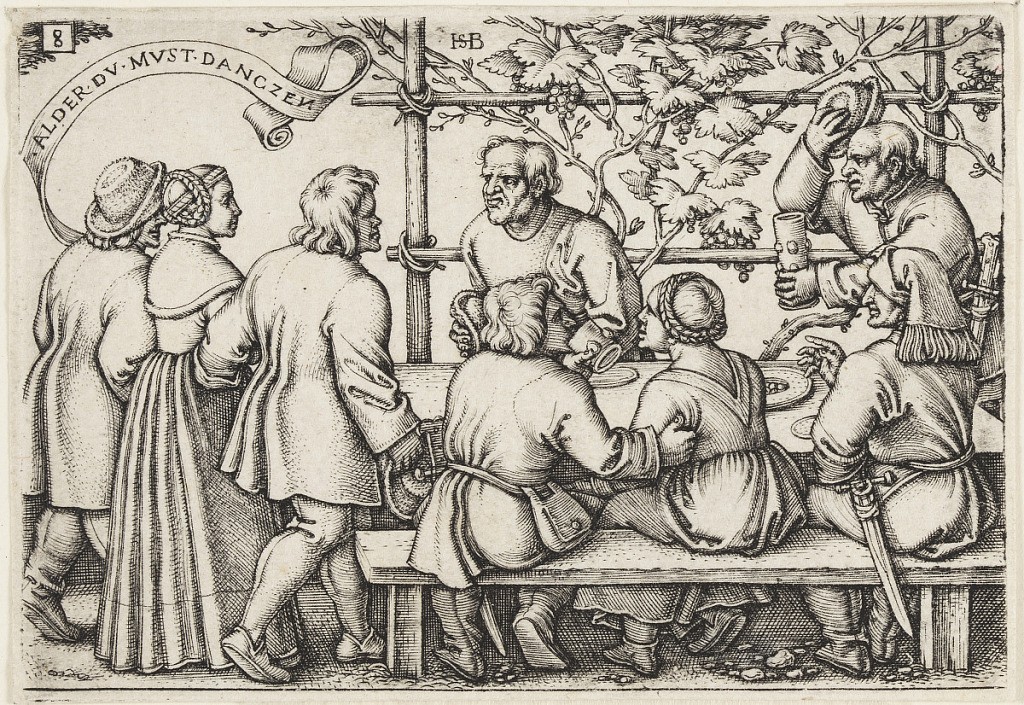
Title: The Peasant's Feast, or, The Twelve Months
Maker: Hans Sebald Beham, German, 1500–1550
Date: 1547
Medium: Engraving on off-white laid paper
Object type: Print
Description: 8 in a series of 10 plates